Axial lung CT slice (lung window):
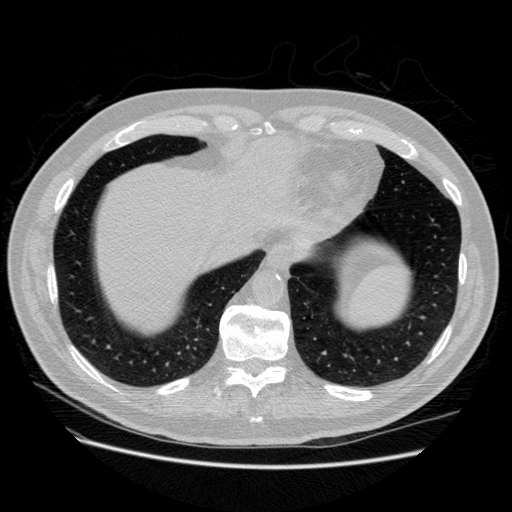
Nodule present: no